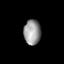
Tissue: lung
Cell type: T cells
Senescence score: 0.1674
Nuclear area (px): 416
Mean DAPI intensity: 152.464